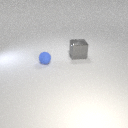
small blue rubber sphere in front of large gray metal cube